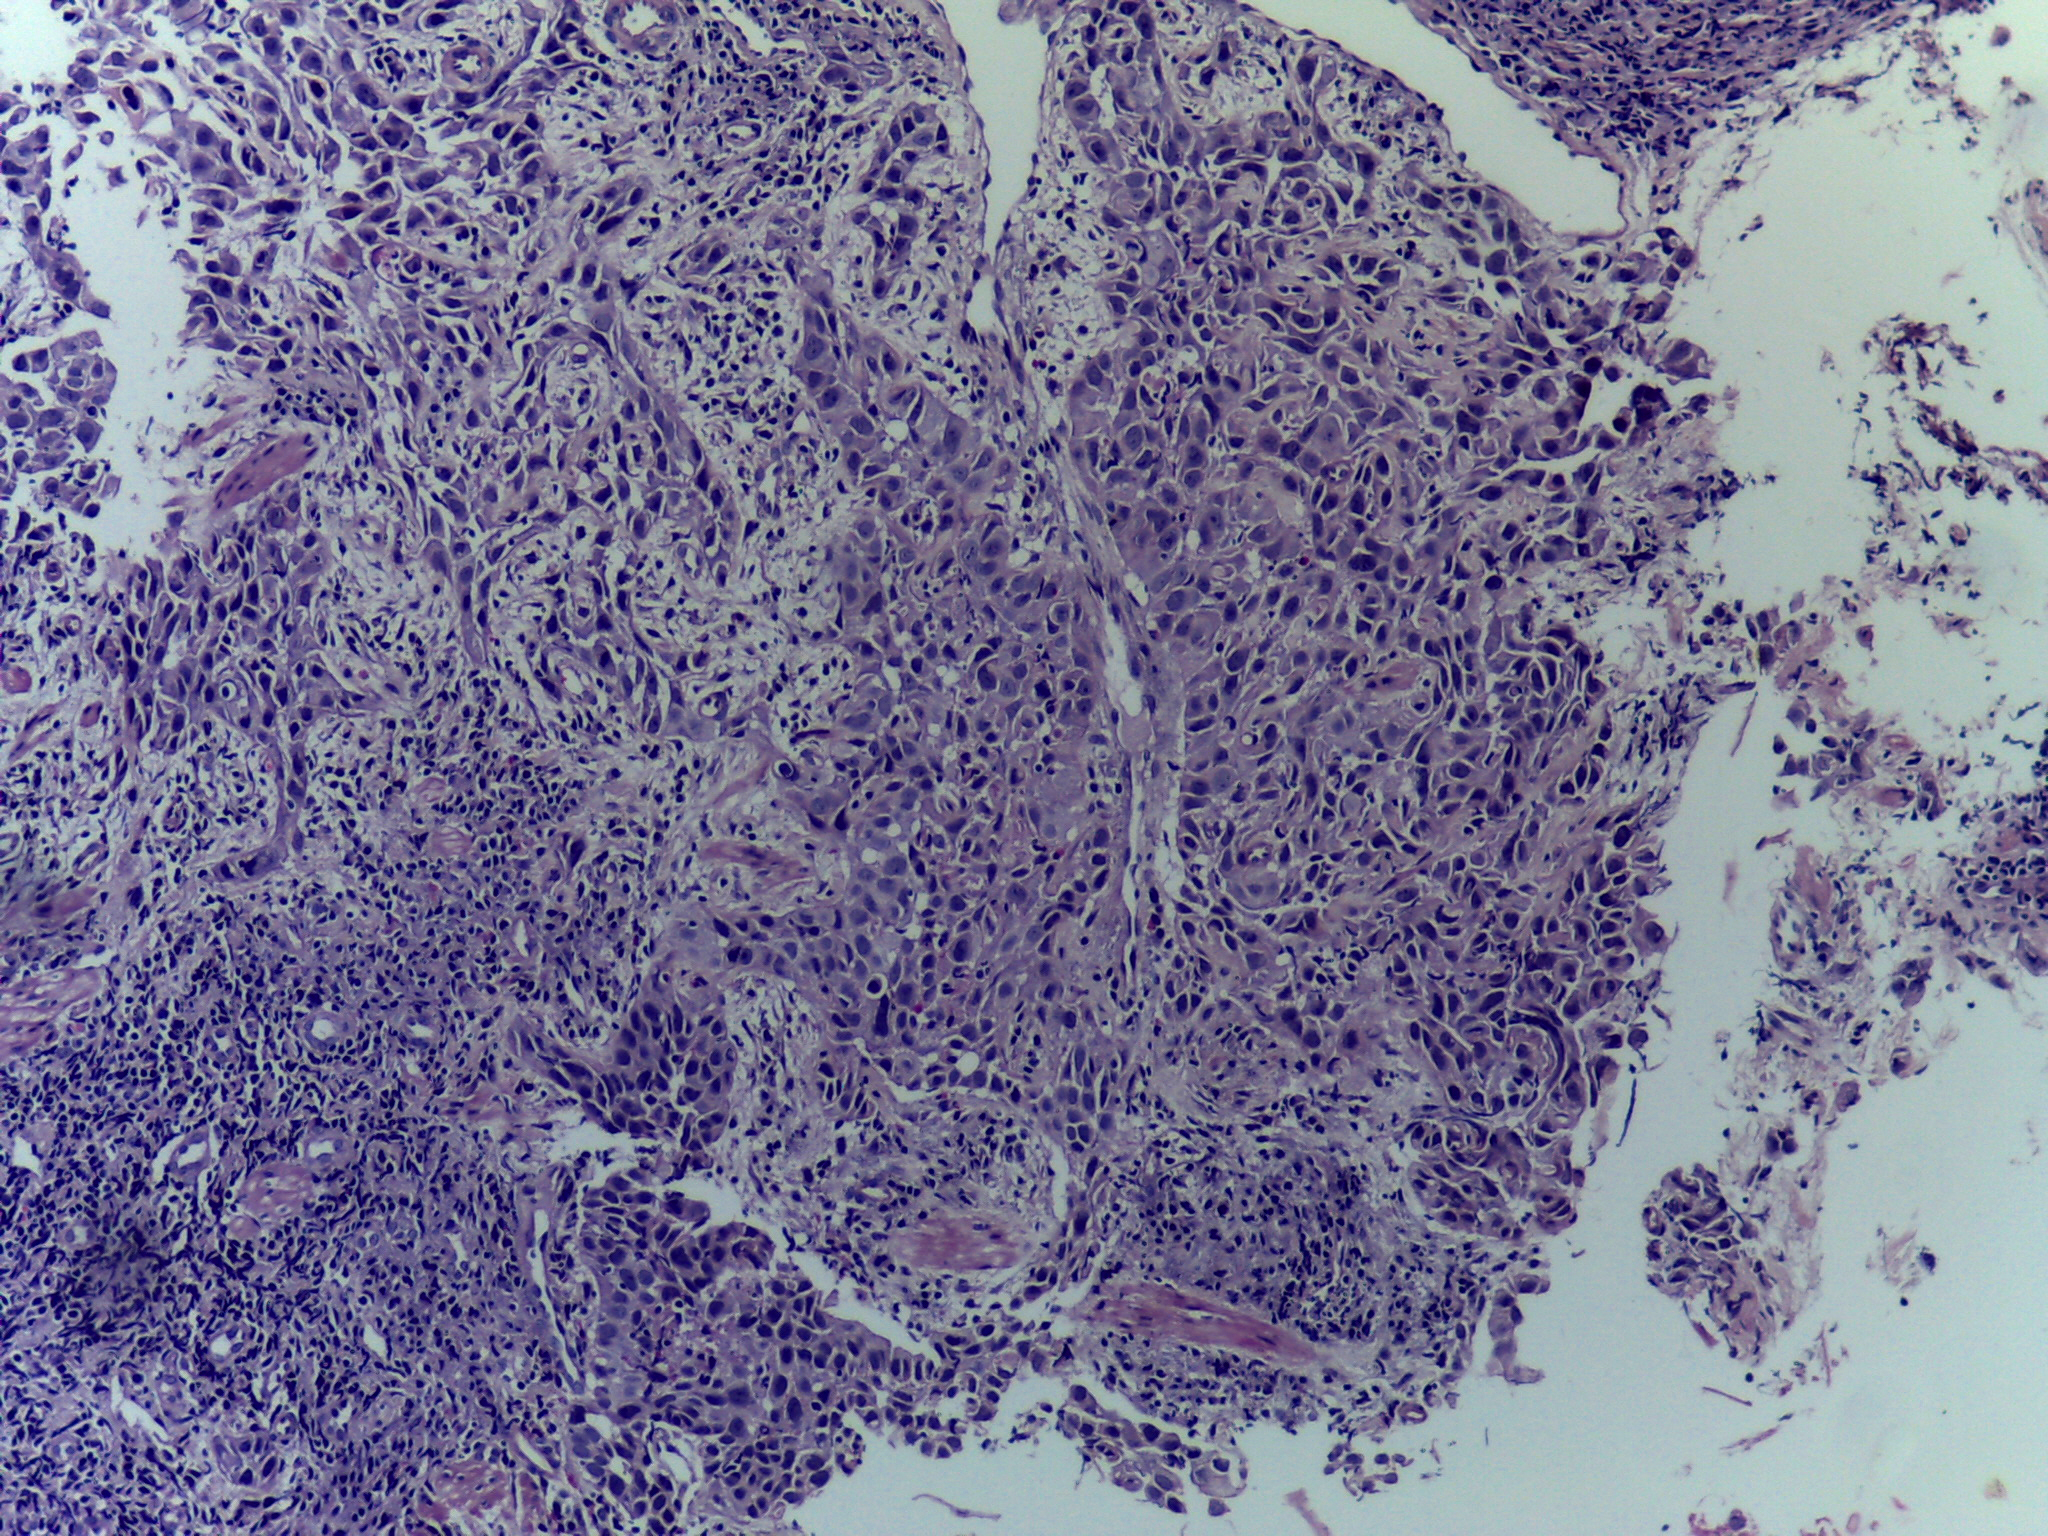
Diagnosis: OSCC